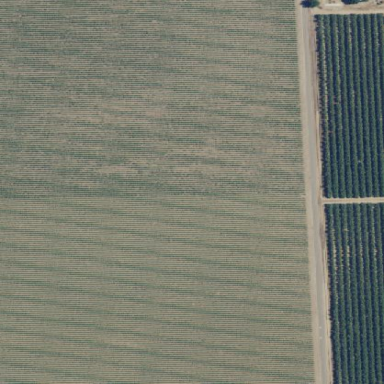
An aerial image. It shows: Vineyard growing grapes.